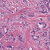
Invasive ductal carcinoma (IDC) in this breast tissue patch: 1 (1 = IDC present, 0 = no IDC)